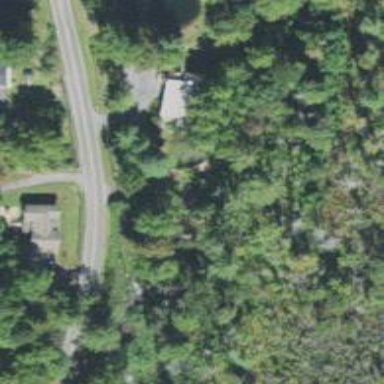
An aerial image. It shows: Driveway that functions as bridge.